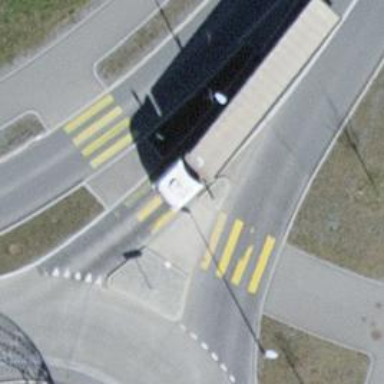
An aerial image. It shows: Uncontrolled zebra crossing with pedestrian island.